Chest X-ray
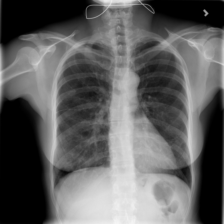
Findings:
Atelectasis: negative
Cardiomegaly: negative
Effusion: negative
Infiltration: negative
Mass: negative
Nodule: negative
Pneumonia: negative
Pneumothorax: negative
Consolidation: negative
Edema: negative
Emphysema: negative
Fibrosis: positive
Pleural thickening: positive
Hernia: negative